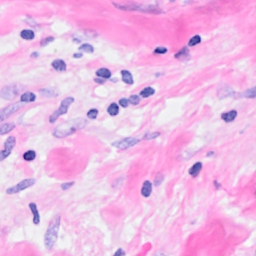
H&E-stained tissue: Breast